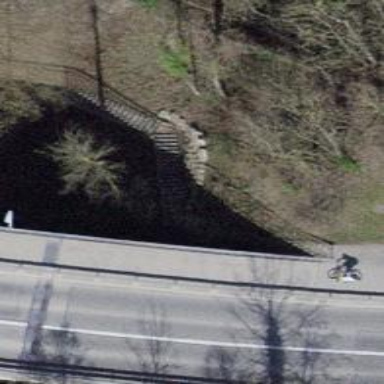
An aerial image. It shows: Set of steps on the road.